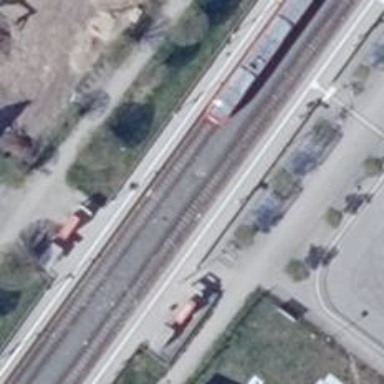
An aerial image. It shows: Station for public transport and railway.